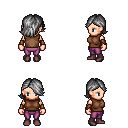
a pixel art fantasy rpg character, female body template, human, light skin, brown sleeveless shirt, magenta pants, gray swoop hairstyle, cloth bracers, maroon shoes, four views (front, back, left, right), 2x2 character sprite sheet, small pixel art, hard edges, no anti-aliasing